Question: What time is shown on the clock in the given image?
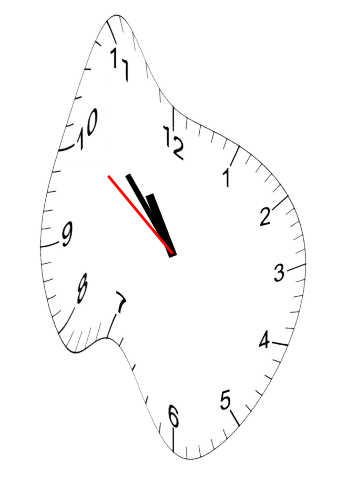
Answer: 10:52:51